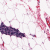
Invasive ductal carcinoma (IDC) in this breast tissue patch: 0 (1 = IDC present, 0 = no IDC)